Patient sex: F
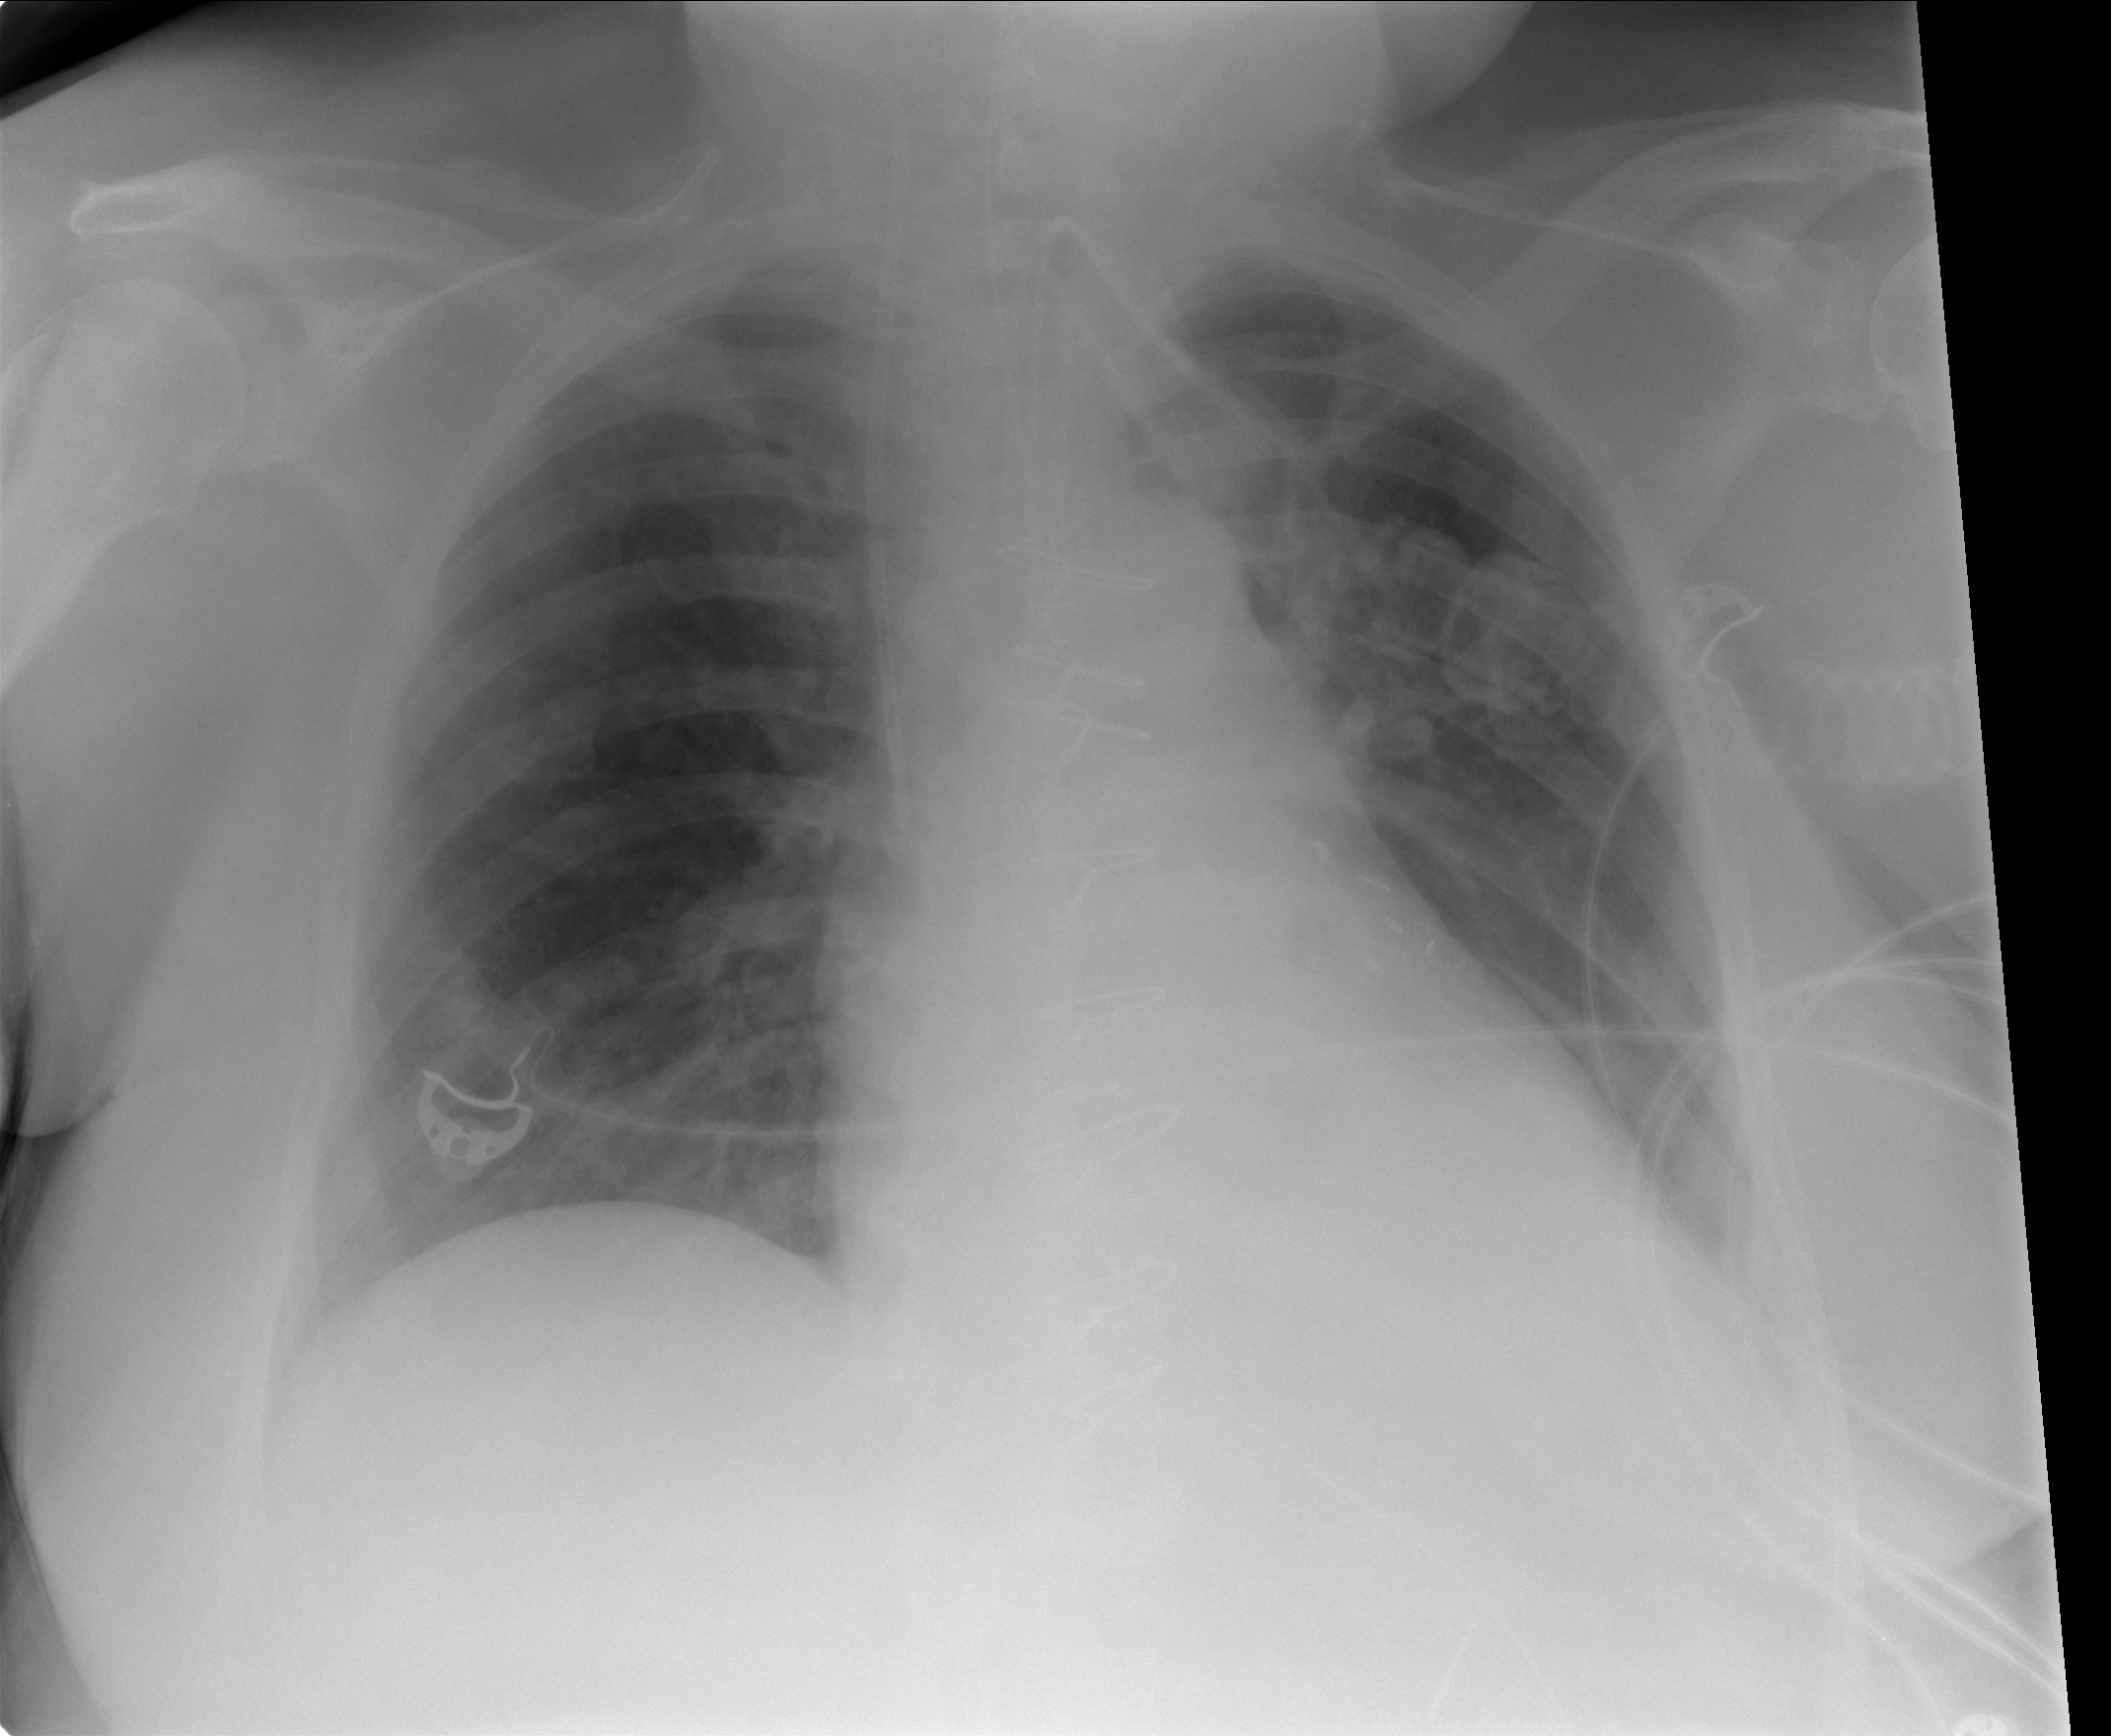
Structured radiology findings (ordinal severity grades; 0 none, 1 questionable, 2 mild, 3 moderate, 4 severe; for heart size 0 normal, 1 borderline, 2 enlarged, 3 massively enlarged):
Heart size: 0
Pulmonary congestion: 2
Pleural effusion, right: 0
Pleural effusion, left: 2
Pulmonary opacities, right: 0
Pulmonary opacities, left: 0
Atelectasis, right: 0
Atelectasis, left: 0